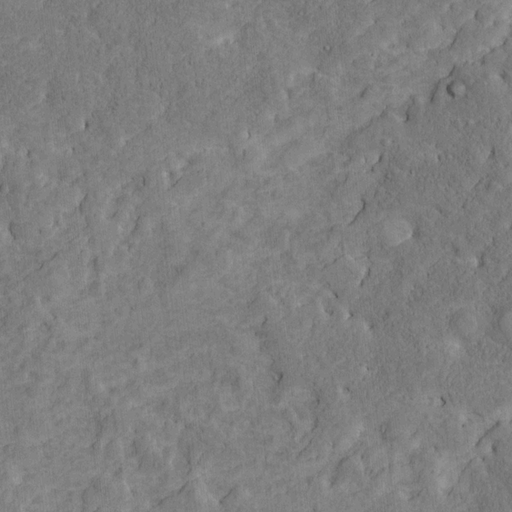
Classes present: Background